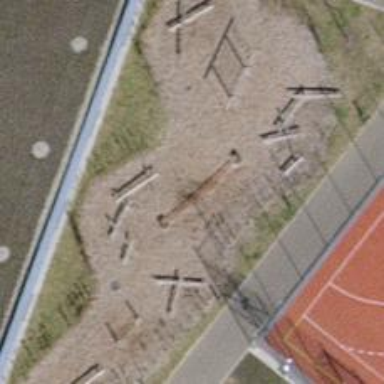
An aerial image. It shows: Playground area for leisure land.